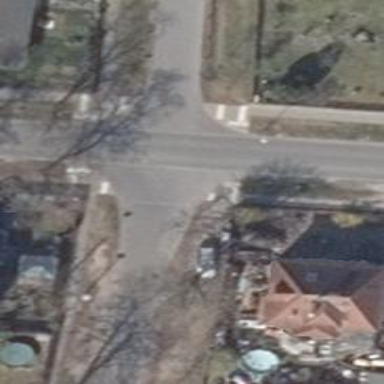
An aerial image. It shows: Road with "give way" sign.